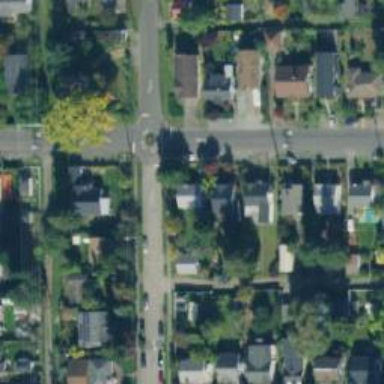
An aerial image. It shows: Asphalt road designated as living street.